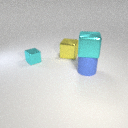
small cyan metal cube to the left of large yellow metal cube